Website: home-depot
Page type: payment
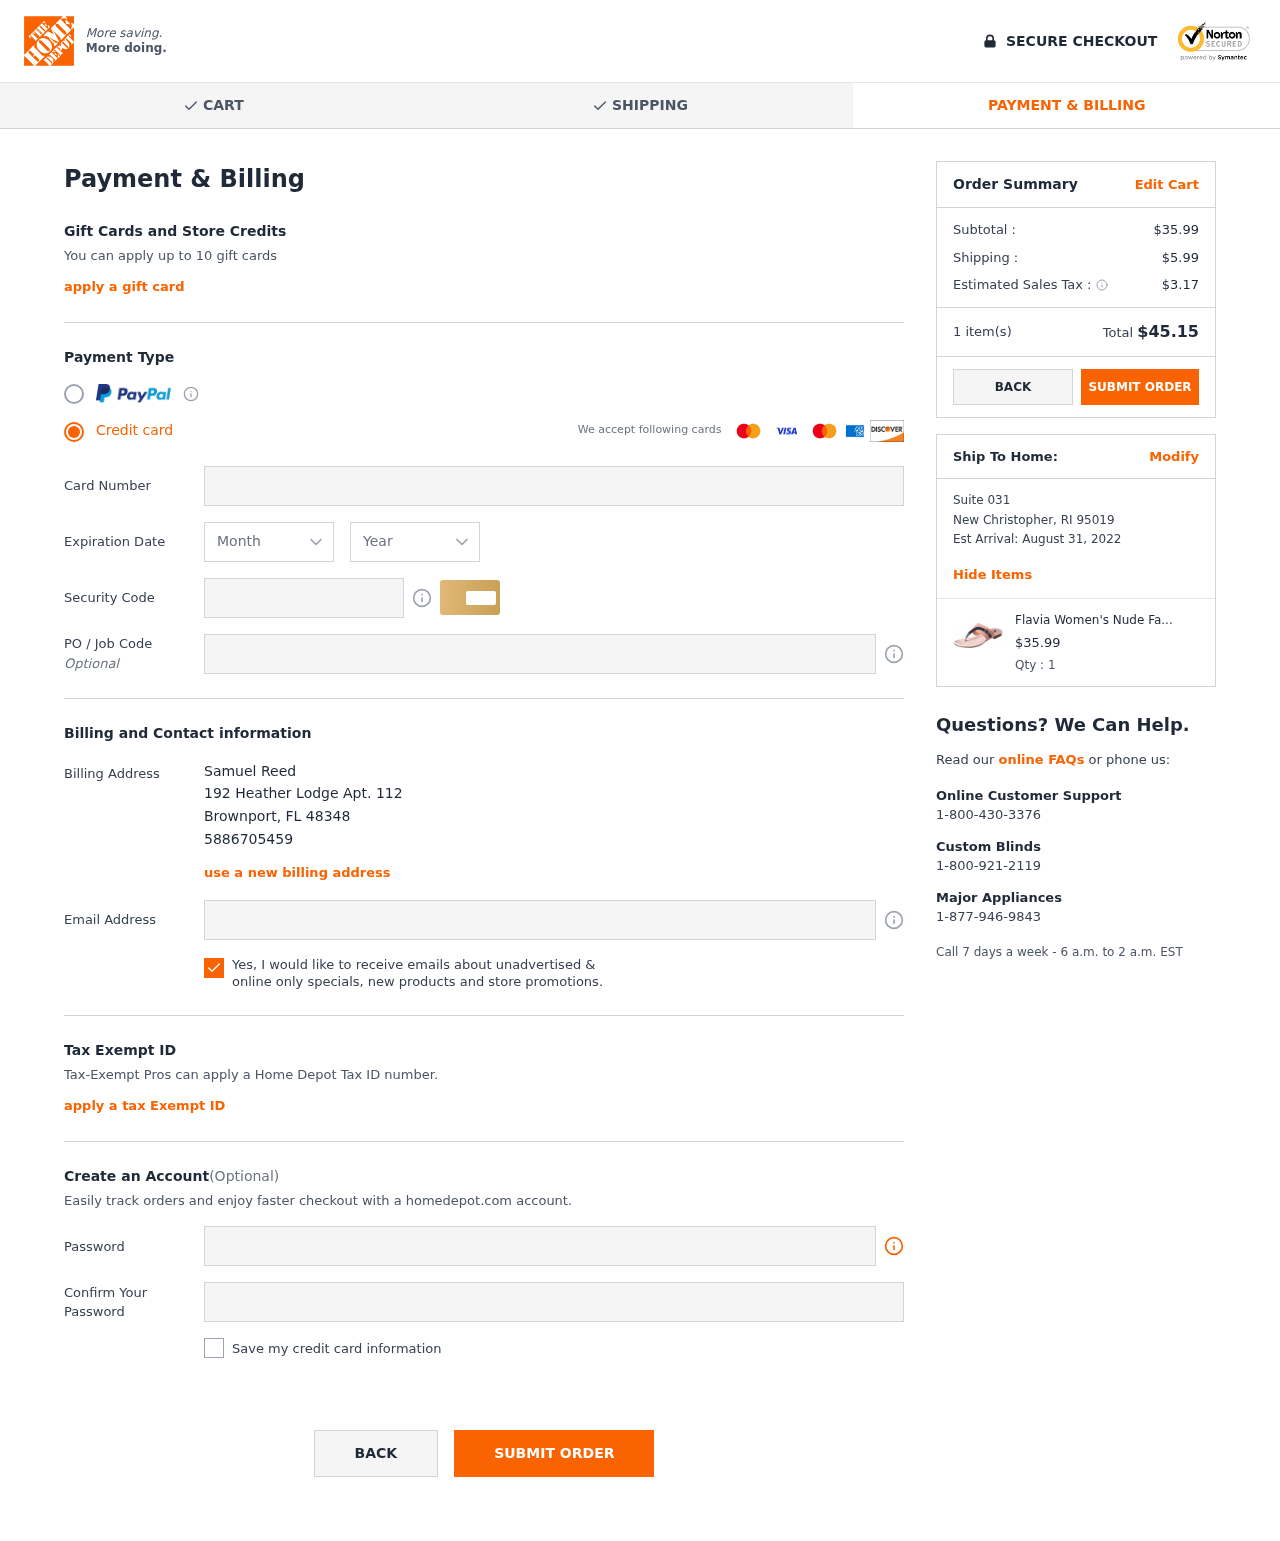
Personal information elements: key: PII_CARD_CVV
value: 3878
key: PII_CARD_EXPIRY_MONTH
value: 07
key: PII_CARD_EXPIRY_YEAR
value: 29
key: PII_CARD_NUMBER
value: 3474 7735 5177 710
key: PII_CITY
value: Brownport
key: PII_CITY2
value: New Christopher
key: PII_EMAIL
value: samuelreed@gmail.com
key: PII_FULLNAME
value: Samuel Reed
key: PII_PHONE
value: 5886705459
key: PII_POSTCODE
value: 48348
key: PII_POSTCODE2
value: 95019
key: PII_STATE_ABBR
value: FL
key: PII_STATE_ABBR2
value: RI
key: PII_STREET
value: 192 Heather Lodge Apt. 112
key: PII_STREET2
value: Suite 031
Product elements: key: PRODUCT1_NAME
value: Flavia Women's Nude Fashion Slippers-8 UK (40 EU) (9 US) (FL/213/NUD)
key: PRODUCT1_PRICE
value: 35.99
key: PRODUCT1_QUANTITY
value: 1
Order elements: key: ORDER_SUBTOTAL
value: $35.99
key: ORDER_SHIPPING_COST
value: $5.99
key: ORDER_TAX
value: $3.17
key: ORDER_NUM_ITEMS
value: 1 item(s)
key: ORDER_TOTAL
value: $45.15
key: ORDER_DELIVERY_DATE
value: August 31, 2022